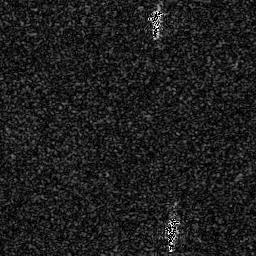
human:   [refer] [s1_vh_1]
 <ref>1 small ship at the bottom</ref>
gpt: <box>[[64, 83, 69, 95, 0]]</box>

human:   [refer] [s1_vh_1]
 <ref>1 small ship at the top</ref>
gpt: <box>[[57, 2, 63, 10, 0]]</box>